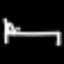
Label: bed